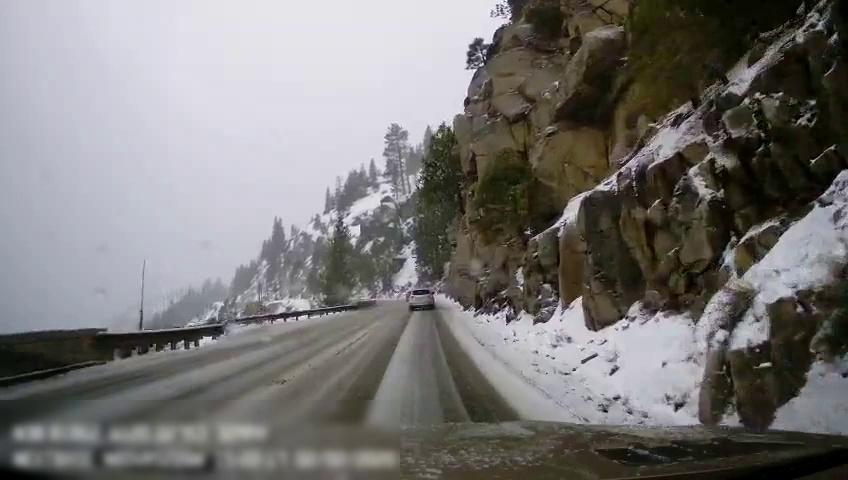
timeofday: Day
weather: Snowy
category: Drivable Space
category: Vehicles | SUV